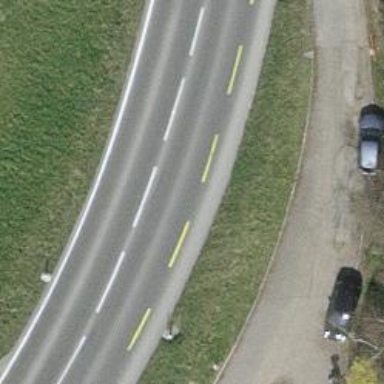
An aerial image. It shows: Secondary road with asphalt surface. There is dedicated cycle lane on the left side.